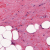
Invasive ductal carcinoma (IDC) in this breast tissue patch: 0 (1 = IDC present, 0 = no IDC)